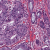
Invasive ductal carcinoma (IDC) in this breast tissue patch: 1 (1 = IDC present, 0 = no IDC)